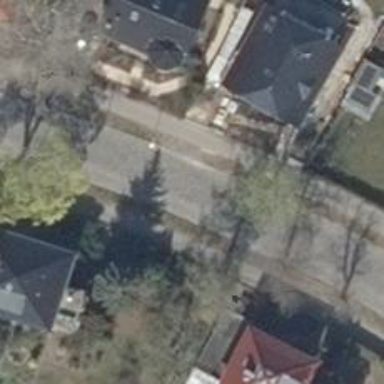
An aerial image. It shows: Residential road with sidewalks on both sides. The road also has track for cycling on both sides.